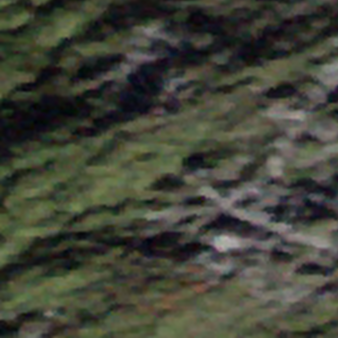
Label: other